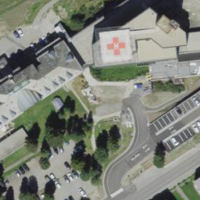
EUNIS habitat code: 54
Species observed at this site:
Jacobaea incana